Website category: university
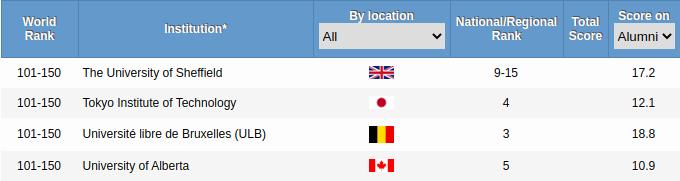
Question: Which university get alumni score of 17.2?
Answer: The University of Sheffield

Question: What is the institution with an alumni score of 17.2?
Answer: The University of Sheffield

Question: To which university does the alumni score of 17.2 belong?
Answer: The University of Sheffield

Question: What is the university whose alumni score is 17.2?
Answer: The University of Sheffield

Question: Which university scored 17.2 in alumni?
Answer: The University of Sheffield

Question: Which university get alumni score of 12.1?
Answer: Tokyo Institute of Technology

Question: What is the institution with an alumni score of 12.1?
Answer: Tokyo Institute of Technology

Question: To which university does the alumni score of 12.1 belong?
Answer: Tokyo Institute of Technology

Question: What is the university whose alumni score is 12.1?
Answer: Tokyo Institute of Technology

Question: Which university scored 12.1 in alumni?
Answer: Tokyo Institute of Technology

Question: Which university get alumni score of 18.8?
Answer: Université libre de Bruxelles (ULB)

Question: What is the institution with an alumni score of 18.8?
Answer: Université libre de Bruxelles (ULB)

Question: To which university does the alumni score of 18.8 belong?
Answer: Université libre de Bruxelles (ULB)

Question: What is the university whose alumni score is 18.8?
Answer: Université libre de Bruxelles (ULB)

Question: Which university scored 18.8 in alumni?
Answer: Université libre de Bruxelles (ULB)

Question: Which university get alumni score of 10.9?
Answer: University of Alberta

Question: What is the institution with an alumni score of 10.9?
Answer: University of Alberta

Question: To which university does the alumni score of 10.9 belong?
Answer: University of Alberta

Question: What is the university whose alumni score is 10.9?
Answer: University of Alberta

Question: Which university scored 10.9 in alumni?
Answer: University of Alberta